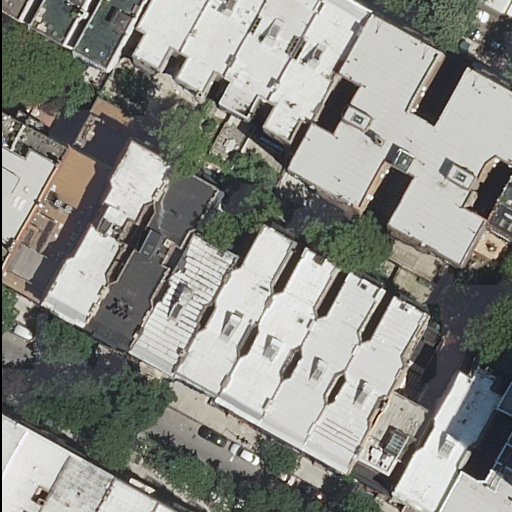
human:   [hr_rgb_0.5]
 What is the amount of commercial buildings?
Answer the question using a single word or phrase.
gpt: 0

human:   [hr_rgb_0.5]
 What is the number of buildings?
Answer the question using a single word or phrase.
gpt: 24

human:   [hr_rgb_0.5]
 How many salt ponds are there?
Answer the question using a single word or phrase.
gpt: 0

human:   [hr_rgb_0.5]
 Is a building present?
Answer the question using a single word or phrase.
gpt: yes

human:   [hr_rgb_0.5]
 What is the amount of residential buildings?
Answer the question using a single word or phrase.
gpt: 24

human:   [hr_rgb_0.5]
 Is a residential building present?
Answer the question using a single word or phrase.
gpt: yes

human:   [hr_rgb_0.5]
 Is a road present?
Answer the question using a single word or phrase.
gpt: yes

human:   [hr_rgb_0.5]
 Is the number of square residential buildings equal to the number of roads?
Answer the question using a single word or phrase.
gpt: no

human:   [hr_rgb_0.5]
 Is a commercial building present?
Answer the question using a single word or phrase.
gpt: no

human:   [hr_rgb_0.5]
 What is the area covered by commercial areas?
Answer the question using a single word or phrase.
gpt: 0m2

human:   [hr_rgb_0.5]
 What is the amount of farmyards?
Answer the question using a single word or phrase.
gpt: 0

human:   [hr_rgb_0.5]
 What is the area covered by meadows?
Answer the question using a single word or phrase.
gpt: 0m2

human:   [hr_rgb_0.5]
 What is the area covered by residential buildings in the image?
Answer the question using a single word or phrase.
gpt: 5956m2

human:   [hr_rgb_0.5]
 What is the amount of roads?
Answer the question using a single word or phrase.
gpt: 2

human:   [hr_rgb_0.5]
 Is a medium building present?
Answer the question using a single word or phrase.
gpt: yes

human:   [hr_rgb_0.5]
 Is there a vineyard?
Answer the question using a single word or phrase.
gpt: no

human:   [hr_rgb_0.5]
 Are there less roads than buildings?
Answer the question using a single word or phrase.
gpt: yes

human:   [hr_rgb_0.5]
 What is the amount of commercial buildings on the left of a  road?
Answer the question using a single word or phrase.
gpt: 0

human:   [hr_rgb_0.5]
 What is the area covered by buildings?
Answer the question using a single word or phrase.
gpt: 5956m2

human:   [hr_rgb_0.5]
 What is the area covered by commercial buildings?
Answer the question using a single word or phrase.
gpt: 0m2

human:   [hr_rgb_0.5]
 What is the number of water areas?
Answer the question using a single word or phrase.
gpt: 0

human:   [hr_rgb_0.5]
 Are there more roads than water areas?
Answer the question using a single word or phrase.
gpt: yes

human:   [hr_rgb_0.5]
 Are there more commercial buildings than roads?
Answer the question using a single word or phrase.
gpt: no

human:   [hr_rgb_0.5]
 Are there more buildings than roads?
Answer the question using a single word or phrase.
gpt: yes

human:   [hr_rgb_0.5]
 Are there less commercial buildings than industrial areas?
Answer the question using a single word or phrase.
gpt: no

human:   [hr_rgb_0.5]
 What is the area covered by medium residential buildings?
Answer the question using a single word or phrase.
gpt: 4741m2

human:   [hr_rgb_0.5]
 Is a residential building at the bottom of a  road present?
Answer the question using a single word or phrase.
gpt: yes

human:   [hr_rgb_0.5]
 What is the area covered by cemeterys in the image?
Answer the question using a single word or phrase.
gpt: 0m2

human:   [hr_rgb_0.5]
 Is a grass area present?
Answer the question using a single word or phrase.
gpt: no

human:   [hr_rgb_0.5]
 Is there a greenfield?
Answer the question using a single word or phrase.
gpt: no

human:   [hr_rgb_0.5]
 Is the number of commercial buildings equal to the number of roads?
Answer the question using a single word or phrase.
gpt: no

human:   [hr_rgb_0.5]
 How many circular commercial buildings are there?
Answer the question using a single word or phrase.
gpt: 0

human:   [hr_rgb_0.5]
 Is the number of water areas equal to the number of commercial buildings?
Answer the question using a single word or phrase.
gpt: yes

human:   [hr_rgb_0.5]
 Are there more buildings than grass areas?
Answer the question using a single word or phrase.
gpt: yes

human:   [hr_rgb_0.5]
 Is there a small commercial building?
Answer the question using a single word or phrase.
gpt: no

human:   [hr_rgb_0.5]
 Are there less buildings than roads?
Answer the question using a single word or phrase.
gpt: no

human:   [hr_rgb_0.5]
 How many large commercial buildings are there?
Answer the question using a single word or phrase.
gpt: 0

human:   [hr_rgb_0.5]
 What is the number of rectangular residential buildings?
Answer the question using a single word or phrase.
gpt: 9

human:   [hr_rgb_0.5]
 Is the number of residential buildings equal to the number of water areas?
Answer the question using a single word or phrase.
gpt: no

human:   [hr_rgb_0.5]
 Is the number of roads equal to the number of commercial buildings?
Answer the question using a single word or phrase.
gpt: no

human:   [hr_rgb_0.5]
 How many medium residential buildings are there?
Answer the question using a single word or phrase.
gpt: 19

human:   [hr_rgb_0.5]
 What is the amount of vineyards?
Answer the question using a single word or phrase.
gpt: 0

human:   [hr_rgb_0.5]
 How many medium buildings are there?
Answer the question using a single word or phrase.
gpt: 19

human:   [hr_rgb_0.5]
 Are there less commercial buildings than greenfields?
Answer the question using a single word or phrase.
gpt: no

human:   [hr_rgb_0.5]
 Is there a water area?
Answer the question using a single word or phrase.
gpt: no

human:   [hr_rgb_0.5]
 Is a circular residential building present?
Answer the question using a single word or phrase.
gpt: no

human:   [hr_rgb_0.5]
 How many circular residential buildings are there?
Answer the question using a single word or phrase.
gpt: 0

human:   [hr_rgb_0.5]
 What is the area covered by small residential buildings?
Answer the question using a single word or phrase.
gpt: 117m2

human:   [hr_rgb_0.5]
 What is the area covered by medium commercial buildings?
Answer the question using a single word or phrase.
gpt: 0m2

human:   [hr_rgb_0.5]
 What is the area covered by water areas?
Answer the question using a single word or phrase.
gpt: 0m2

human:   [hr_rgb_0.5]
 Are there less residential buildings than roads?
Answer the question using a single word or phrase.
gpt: no

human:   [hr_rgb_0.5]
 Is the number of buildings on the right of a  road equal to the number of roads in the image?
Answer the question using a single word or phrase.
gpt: no

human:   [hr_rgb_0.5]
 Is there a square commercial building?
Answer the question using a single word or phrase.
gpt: no

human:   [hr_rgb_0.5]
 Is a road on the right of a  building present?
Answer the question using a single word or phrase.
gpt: yes

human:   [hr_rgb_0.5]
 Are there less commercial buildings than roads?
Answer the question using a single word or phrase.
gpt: yes

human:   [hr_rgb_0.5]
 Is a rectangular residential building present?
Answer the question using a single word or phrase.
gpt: yes

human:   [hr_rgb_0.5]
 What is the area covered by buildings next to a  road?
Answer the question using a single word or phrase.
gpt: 5956m2

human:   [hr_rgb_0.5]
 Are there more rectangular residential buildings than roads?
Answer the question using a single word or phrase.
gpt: yes

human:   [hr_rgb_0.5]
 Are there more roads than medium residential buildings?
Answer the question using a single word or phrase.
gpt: no

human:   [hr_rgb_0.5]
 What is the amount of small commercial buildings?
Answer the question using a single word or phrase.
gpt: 0

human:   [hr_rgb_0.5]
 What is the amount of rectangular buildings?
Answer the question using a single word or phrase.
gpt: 9

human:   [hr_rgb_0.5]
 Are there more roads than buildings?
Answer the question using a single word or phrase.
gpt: no

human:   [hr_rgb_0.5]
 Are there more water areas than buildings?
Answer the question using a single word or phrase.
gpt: no

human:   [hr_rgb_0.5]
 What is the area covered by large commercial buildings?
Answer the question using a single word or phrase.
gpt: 0m2